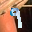
Label: 9